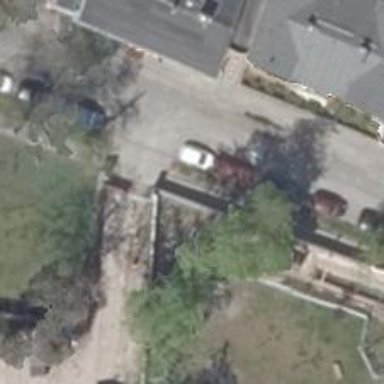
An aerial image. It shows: Driveway.